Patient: sex M, age 60
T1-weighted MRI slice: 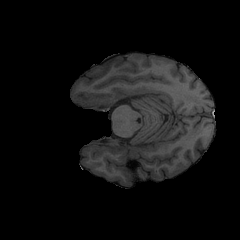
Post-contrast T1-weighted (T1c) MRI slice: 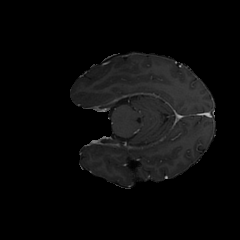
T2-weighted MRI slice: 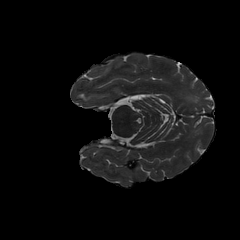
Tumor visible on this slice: no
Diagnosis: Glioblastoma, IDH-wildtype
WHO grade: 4